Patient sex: M
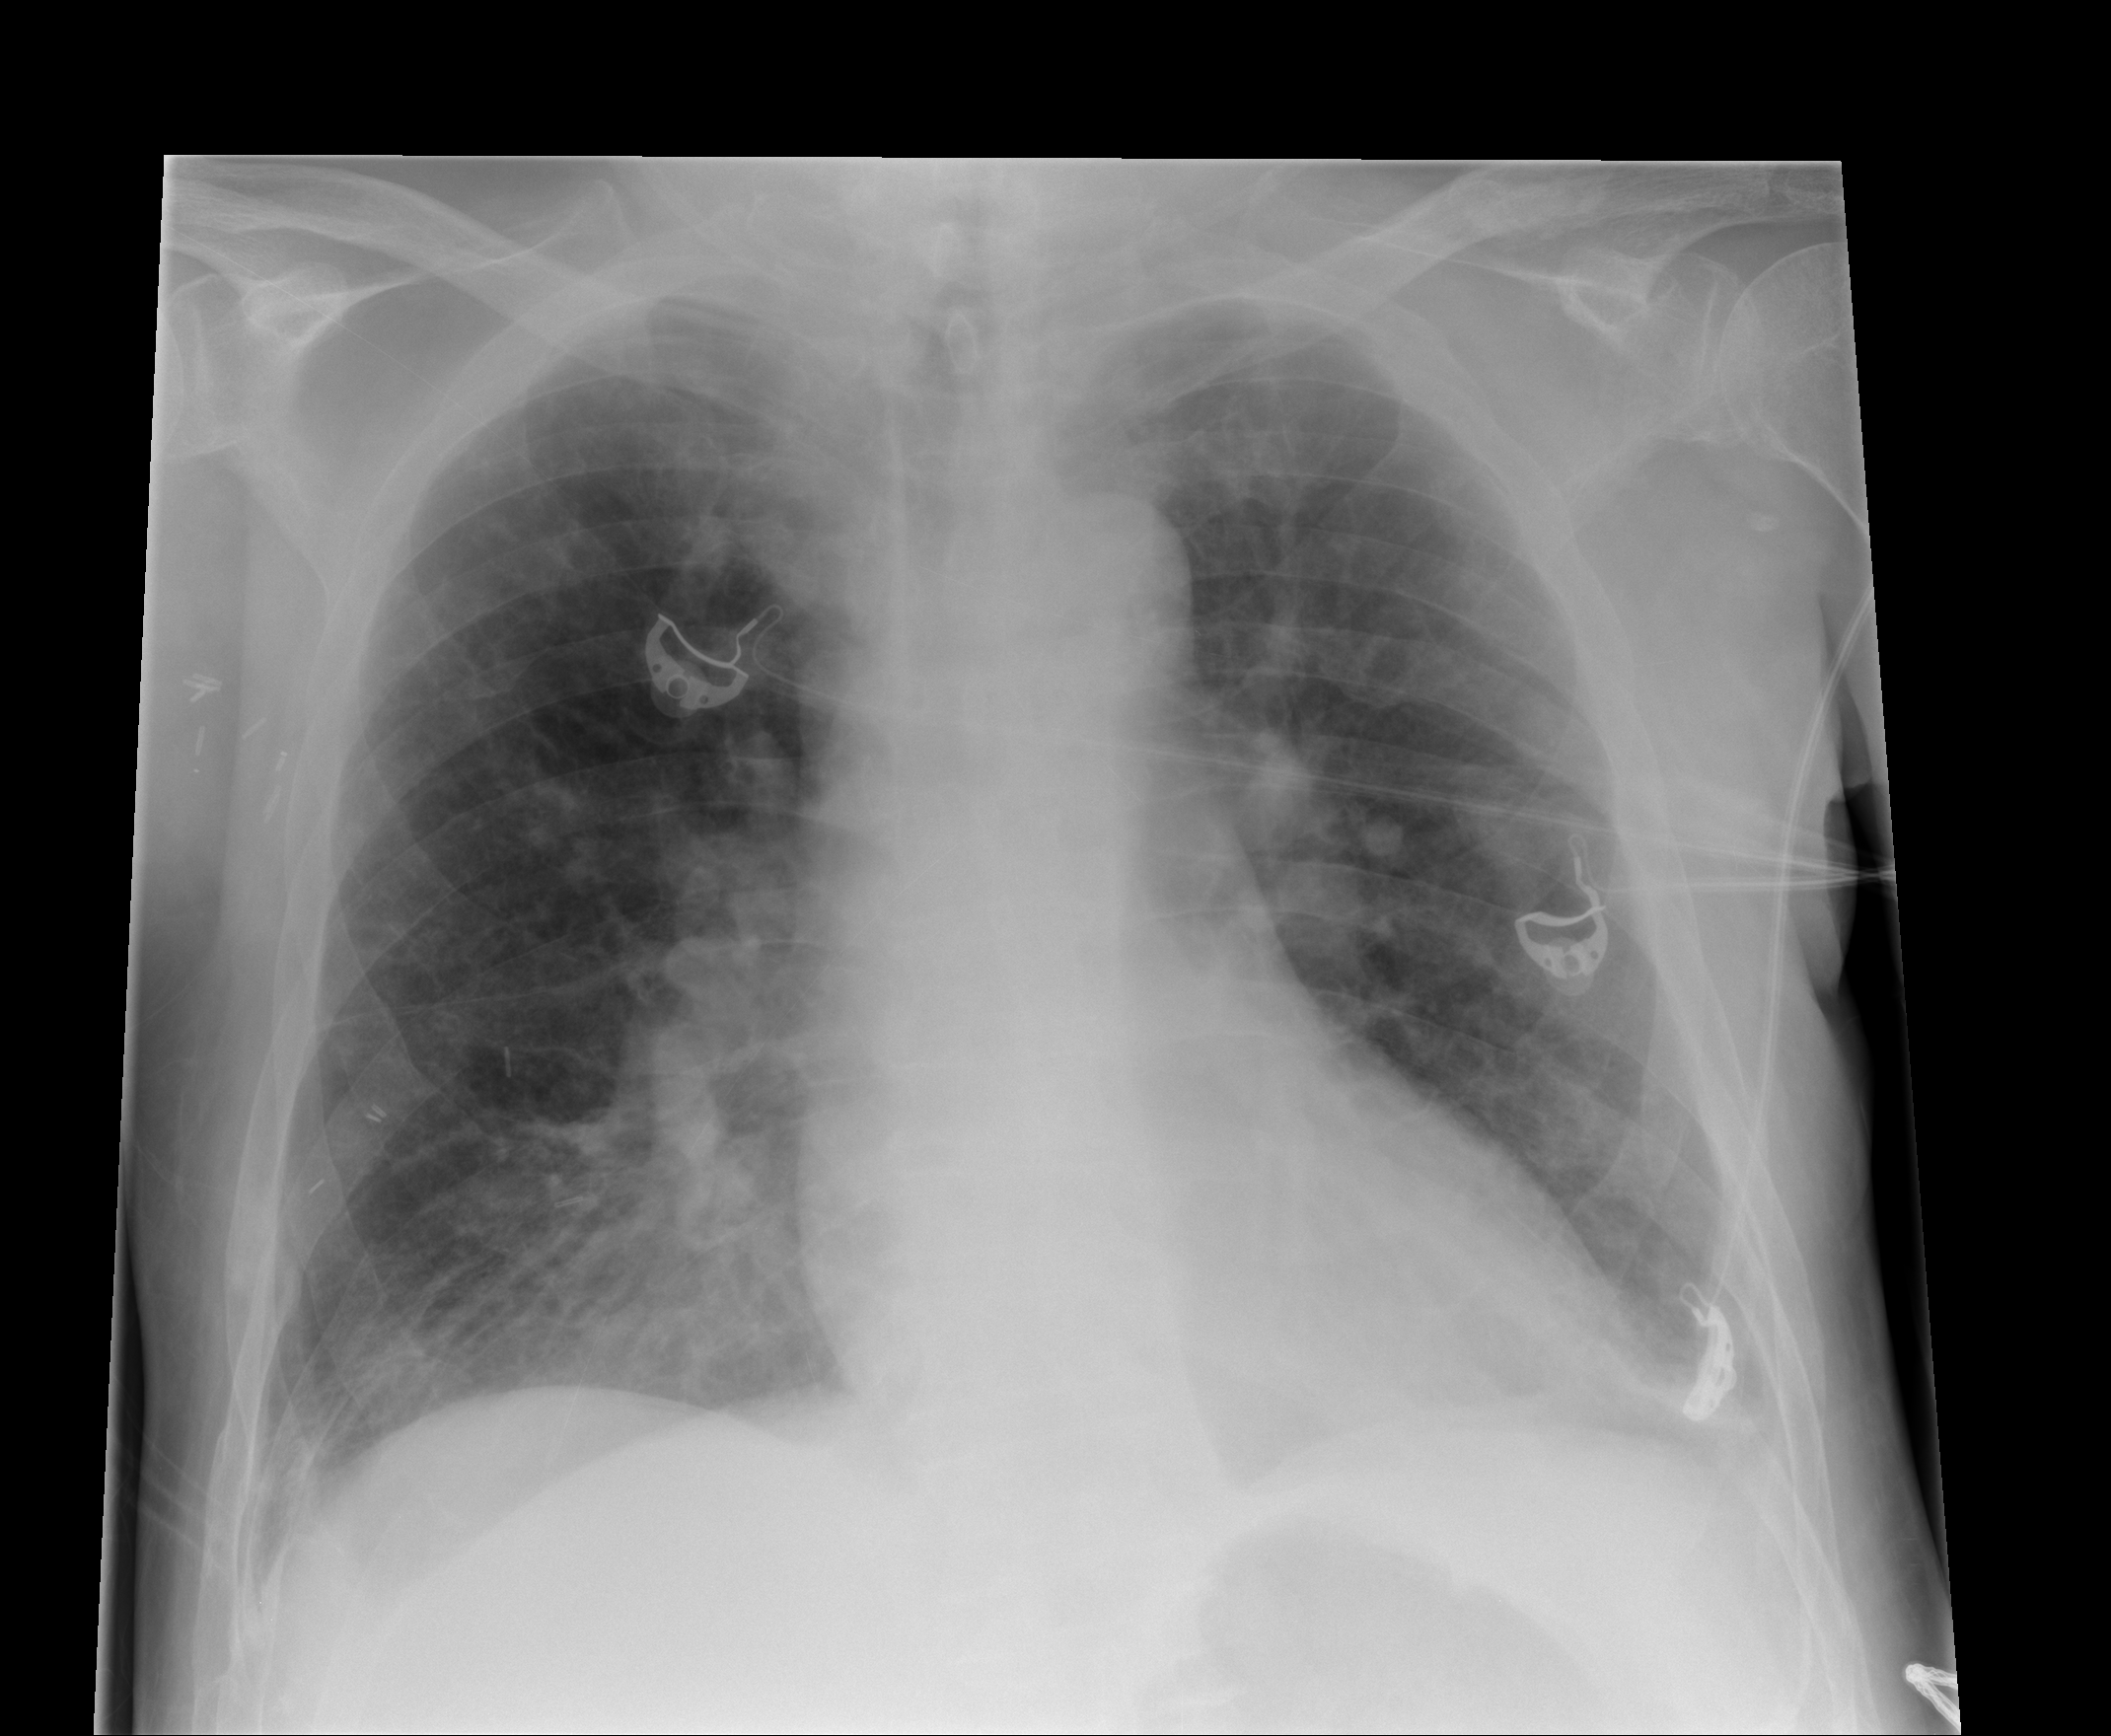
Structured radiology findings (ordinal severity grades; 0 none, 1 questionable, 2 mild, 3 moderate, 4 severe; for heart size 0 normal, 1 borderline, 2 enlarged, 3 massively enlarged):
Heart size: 1
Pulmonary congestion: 2
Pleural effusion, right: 2
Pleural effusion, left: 2
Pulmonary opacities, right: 2
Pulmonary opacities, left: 2
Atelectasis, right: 3
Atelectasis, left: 2